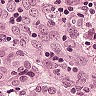
Metastatic tissue present: yes